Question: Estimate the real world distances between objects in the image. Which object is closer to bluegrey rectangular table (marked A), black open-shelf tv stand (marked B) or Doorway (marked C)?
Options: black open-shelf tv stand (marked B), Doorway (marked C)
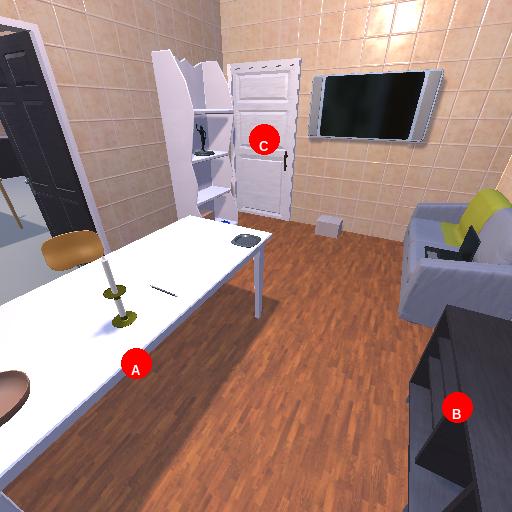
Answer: black open-shelf tv stand (marked B)